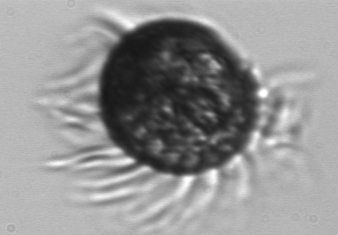
Label: Pelagostrobilidium